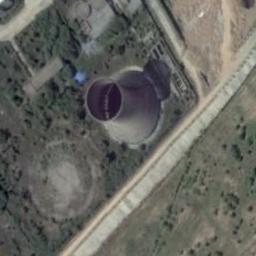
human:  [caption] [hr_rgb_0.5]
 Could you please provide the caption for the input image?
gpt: The grass is next to the thermal power station .

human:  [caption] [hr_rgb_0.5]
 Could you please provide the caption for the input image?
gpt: Here are two thermal power stations and a blue shed .

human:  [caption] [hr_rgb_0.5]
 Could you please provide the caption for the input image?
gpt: There is a cooling tower in the thermal power station with a large green area around it .

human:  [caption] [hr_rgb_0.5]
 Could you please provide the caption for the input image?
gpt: The thermal power station is on the grass next to some trees .

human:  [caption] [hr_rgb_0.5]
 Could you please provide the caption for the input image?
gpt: A thermal power station with a chimney .